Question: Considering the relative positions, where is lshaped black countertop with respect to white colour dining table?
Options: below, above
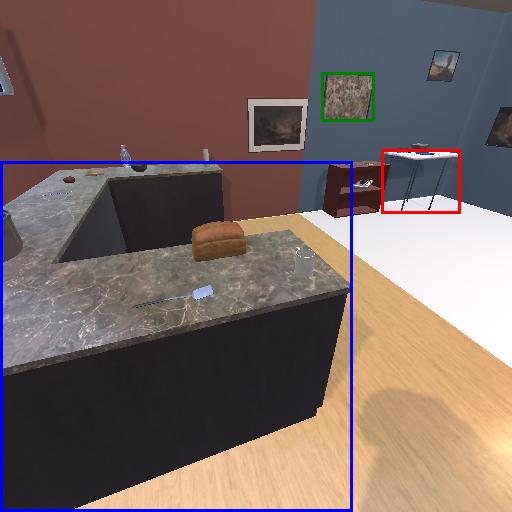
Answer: below